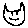
Label: cat